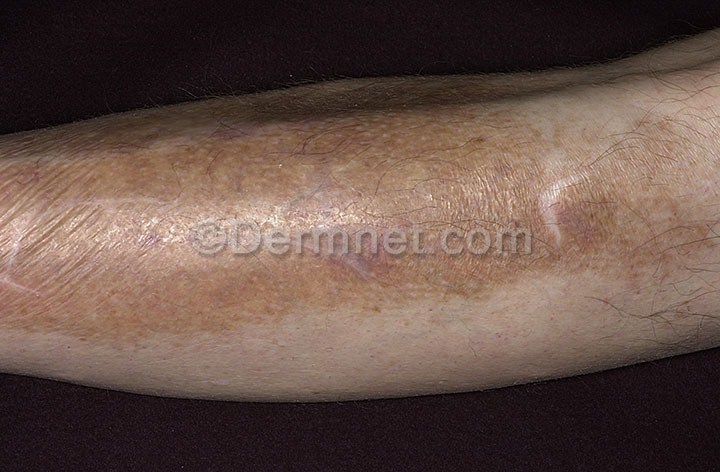
Disease: Light Diseases and Disorders of Pigmentation